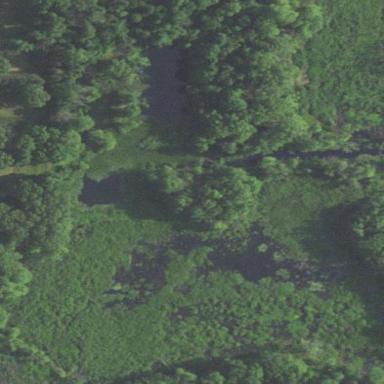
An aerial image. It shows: Pond surrounded by natural water.